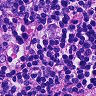
Metastatic tissue present: no